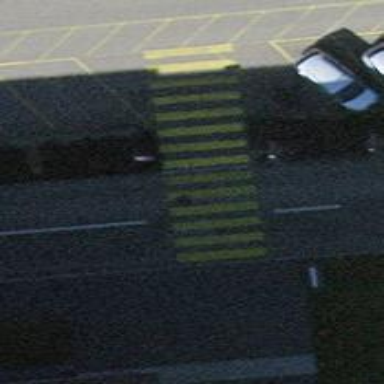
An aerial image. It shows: Uncontrolled zebra crossing.